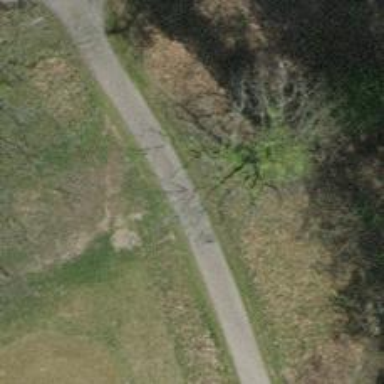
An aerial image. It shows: Designated golf cart path with asphalt surface.